Question: I try to display the content on the form in Django. I want to display the result to response when input the email from search bar. How do display the result to response?
'''
from django.shortcuts import render
from django.utils import timezone
import requests
from .models import StorageList
from django.db.models import Q
def xGET(x_auth_user, x_auth_key):
url = 'https://ssproxy.ucloudbiz.olleh.com/auth/v1.0'
headers = {'X-Storage-User': x_auth_user, 'X-Storage-Pass': x_auth_key}
response = requests.get(url, headers=headers)
print response.headers
def storage_list(request):
today = timezone.now().date()
queryset_list = StorageList.objects.all()
for data in queryset_list:
MEM_ID = data.mem_id
MEM_SQ = data.mem_sq
X_AUTH_USER = data.x_auth_user
X_AUTH_KEY = data.x_auth_key
URL = data.x_storage_url
API_KEY = data.accesskey
query = request.GET.get('q')
if query == MEM_ID:
xGET(X_AUTH_USER, X_AUTH_KEY)
return render(request, "storage/storage_list.html")
'''
'''
{% extends "base.html" %}
{% block content %}
<div class='col-sm-6 col-sm-offset-3'>
<h1>{{ title }}</h1>
<form method='GET' action='' class='row'>
<div class='col-sm-6'>
<div class='input-group'>
<input class='form-control' type='text' name='q' placeholder='Search posts' value='{{ request.GET.q }}'/>
<span class='input-group-btn'>
<!-- <input class='btn btn-default' type='submit' value='Search' /> -->
<button class='btn btn-default' type='submit'>Search <i class="fa fa-search"></i></button>
</span>
</div>
</div>
</form>
{% endblock content %}
'''

'''
[23/Jun/2016 16:40:49] "GET /storage/ HTTP/1.1" <PHONE>
{'Content-Length': '126', 'X-Trans-Id': 'tx76ab9e218a2c4e4c9ed5642c89ae1033', 'X-Auth-Token-Expires': '77233', 'X-Auth-Token': 'AUTH_tkb6e12312141494254', 'Connection': 'close', 'X-Storage-Token': 'AUTH_t1231321131413c9b94254', 'Date': 'Thu, 23 Jun 2016 07:40:52 GMT', 'X-Storage-Url': 'https://ssproxy.ucloudbiz.olleh.com/v1/AUTH_be2b4d4d-3e5d-487c-bf31-bc42f7cf9ce8', 'Content-Type': 'text/html; charset=UTF-8'}
'''
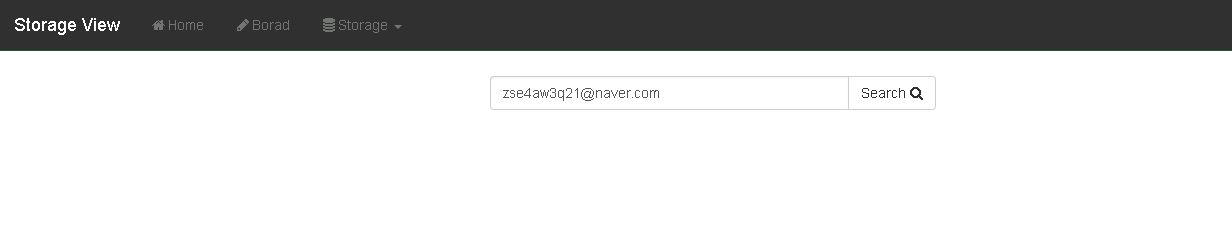
Answer: I don't know why you don't use existed django framework functions like 'forms'. But to send 'response' to '"storage/storage_list.html"' you could try:
'''
def xGET(x_auth_user, x_auth_key):
url = 'https://ssproxy.ucloudbiz.olleh.com/auth/v1.0'
headers = {'X_Storage_User':x_auth_user, 'X_Storage_Pass':x_auth_key}
response = requests.get(url, headers=headers)
return response
def storage_list(request):
today = timezone.now().date()
queryset_list = StorageList.objects.all()
for data in queryset_list:
MEM_ID = data.mem_id
MEM_SQ = data.mem_sq
X_AUTH_USER = data.x_auth_user
X_AUTH_KEY = data.x_auth_key
URL = data.x_storage_url
API_KEY = data.accesskey
query = request.GET.get('q')
if query == MEM_ID:
response = xGET(X_AUTH_USER, X_AUTH_KEY)
# if user matched send the response
return render(request, "storage/storage_list.html",context = response)
return render(request, "storage/storage_list.html")
'''
'''
{% extends "base.html" %}
{% block content %}
<div class='col-sm-6 col-sm-offset-3'>
<h1>{{ title }}</h1>
<form method='GET' action='' class='row'>
<div class='col-sm-6'>
<div class='input-group'>
<input class='form-control' type='text' name='q' placeholder='Search posts' value='{{ request.GET.q }}'/>
<span class='input-group-btn'>
<!-- <input class='btn btn-default' type='submit' value='Search' /> -->
<button class='btn btn-default' type='submit'>Search <i class="fa fa-search"></i></button>
</span>
</div>
</div>
</form>
{% if X_Storage_User and X_Storage_Pass %}
User: {{X_Storage_User}}
Pass: {{X_Storage_Pass}}
{% endif %}
{% endblock content %}
'''